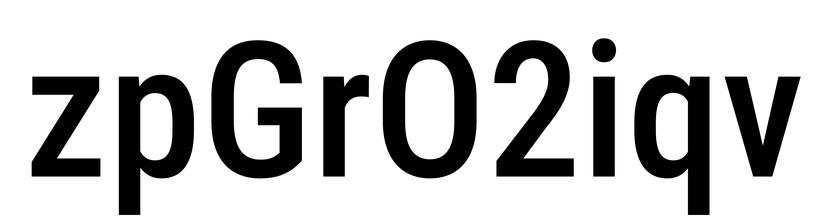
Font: Roboto_Condensed_Medium